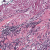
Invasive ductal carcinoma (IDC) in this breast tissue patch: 0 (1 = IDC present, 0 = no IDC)